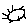
Label: sun